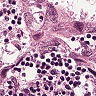
Metastatic tissue present: yes